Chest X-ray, AP view. Patient: 47 years old, sex M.
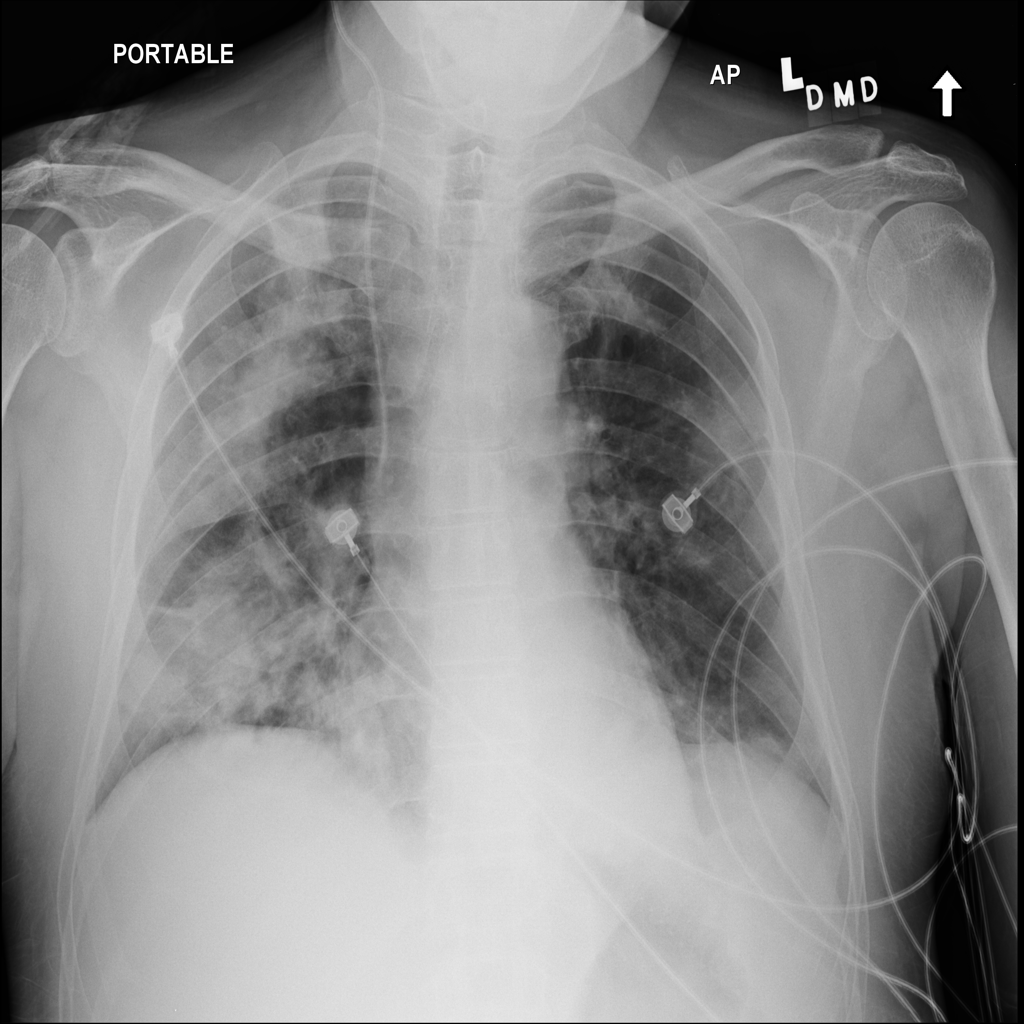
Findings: Infiltration, Pleural_Thickening